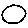
Label: circle